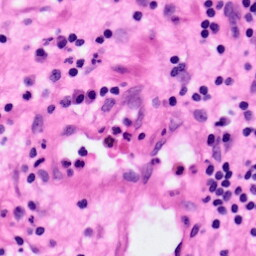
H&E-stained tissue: Pancreatic